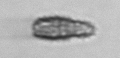
Label: Pseudochattonella_farcimen